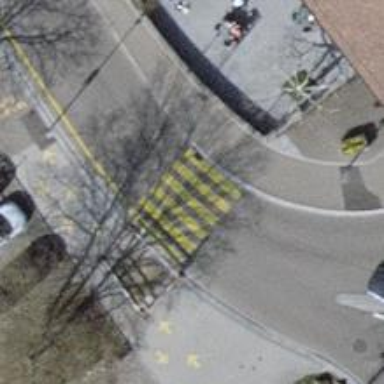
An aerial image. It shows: Marked road crossing with pedestrian island.